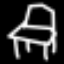
Label: chair